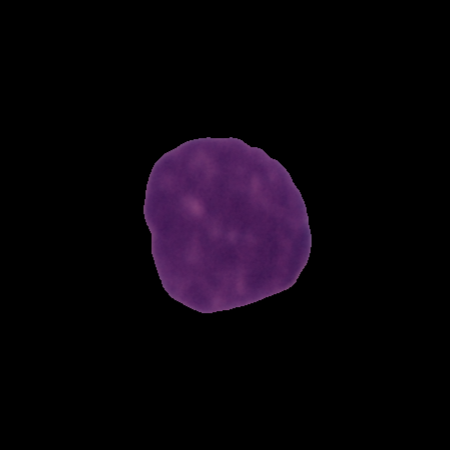
Label: cancer